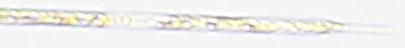
Label: Rhizosolenia